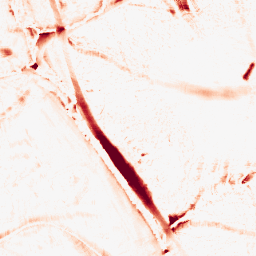
Category: morphological
Decomposition family: morphological_ellipse
Decomposition parameters: operation: opening
width: 20
height: 20
Upsampling method: sinc_hamming
Upsampling parameters: scale: 4
kernel_size: 8
Upsampling scale: 4